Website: apple
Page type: customer-info-address
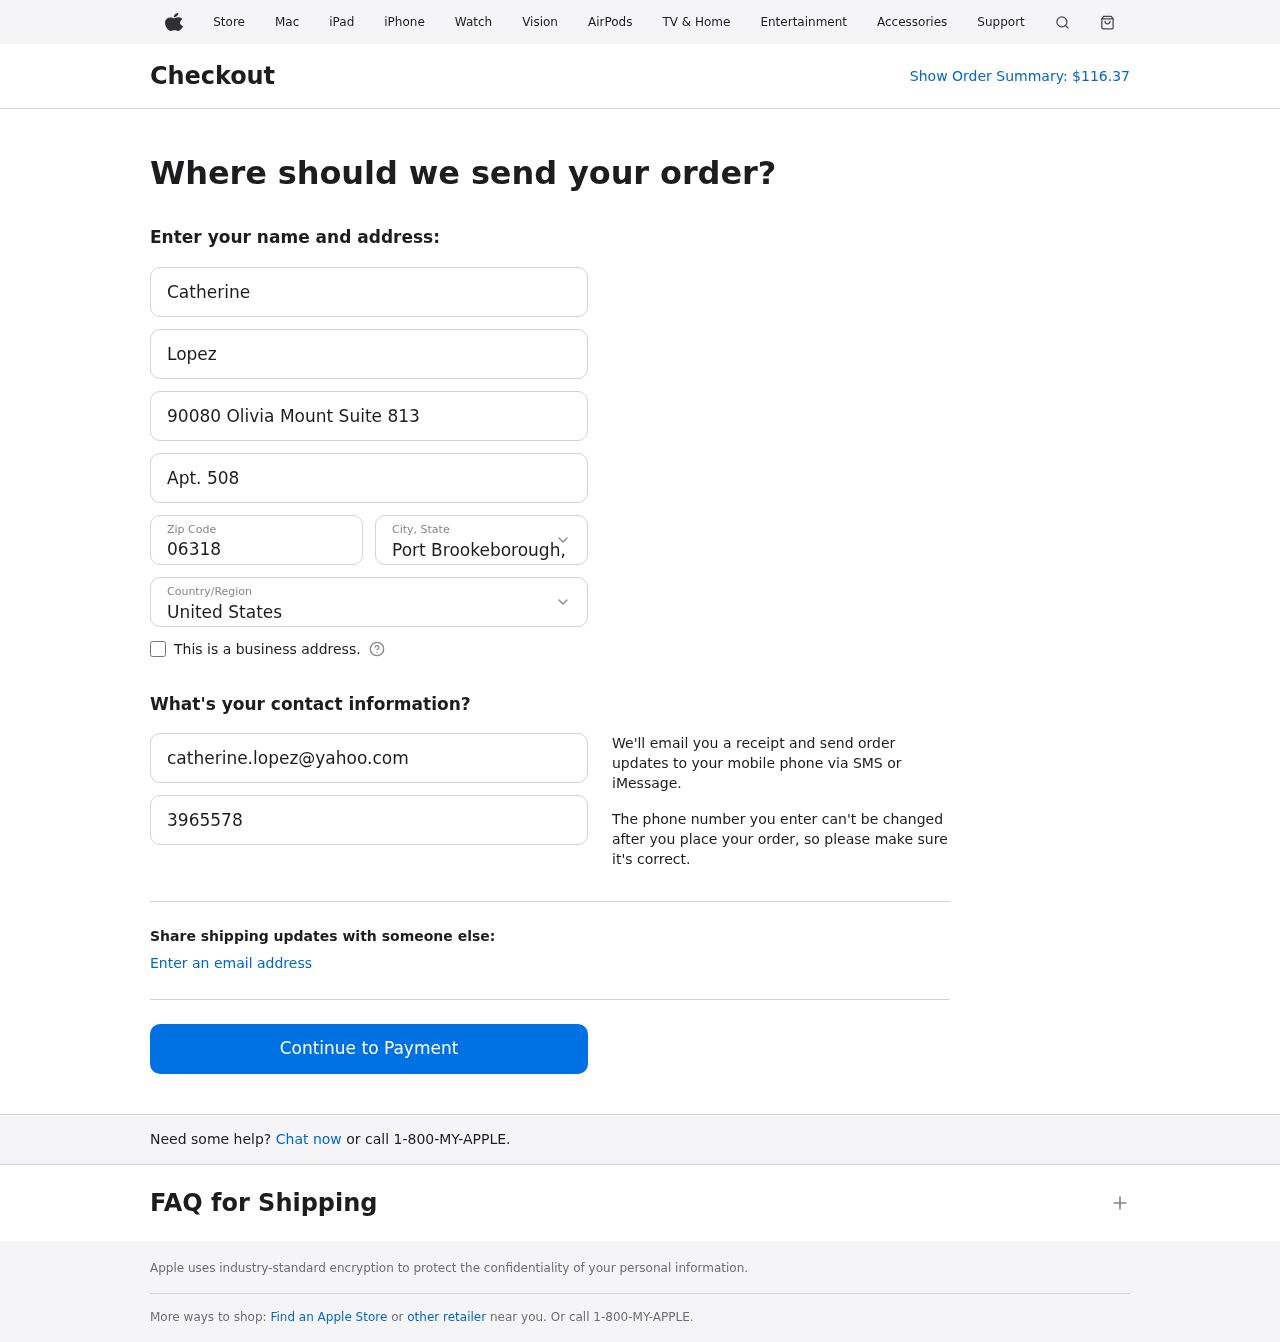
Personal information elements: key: PII_CITY_STATE
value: Port Brookeborough, MN
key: PII_COUNTRY
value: United States
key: PII_EMAIL
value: catherine.lopez@yahoo.com
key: PII_FIRSTNAME
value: Catherine
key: PII_LASTNAME
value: Lopez
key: PII_PHONE
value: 3965578578
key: PII_POSTCODE
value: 06318
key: PII_STREET
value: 90080 Olivia Mount Suite 813
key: PII_STREET2
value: Apt. 508
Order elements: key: ORDER_TOTAL
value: $116.37